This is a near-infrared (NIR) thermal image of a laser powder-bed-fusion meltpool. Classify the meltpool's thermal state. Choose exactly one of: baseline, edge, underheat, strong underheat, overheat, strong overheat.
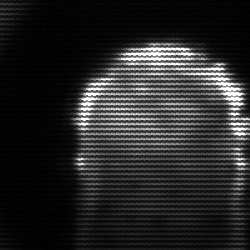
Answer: baseline